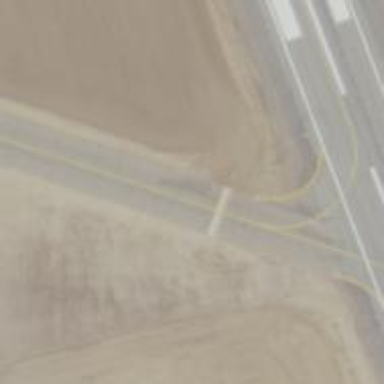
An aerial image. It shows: Asphalt taxiway at the airport.